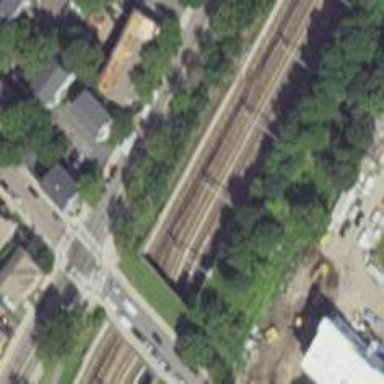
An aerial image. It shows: Railway with electrified contact lines.